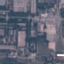
Land use / land cover: Industrial